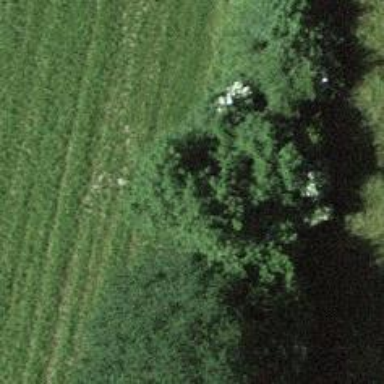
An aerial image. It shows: Beautiful tree in nature.